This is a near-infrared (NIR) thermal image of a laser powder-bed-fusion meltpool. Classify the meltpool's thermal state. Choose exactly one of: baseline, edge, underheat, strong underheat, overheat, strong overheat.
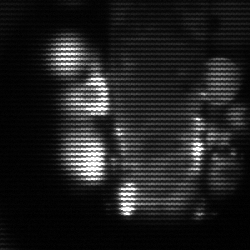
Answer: strong underheat